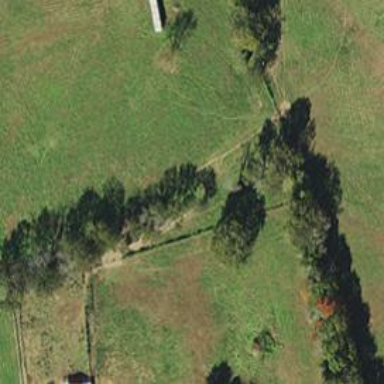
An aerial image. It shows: Area designated for horse riding.